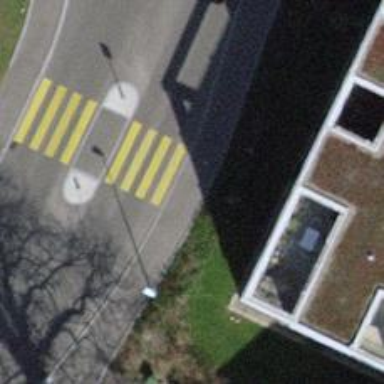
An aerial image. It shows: Asphalt sidewalk along the footway.